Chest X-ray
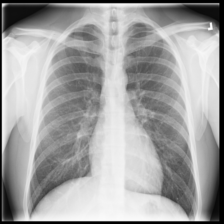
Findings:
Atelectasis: negative
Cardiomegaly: negative
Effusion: negative
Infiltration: negative
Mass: negative
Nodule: negative
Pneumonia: negative
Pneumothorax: negative
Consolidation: negative
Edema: negative
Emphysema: negative
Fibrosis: negative
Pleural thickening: negative
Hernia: negative